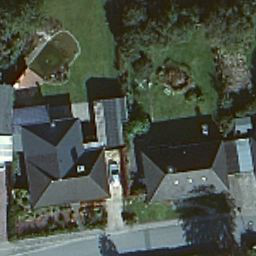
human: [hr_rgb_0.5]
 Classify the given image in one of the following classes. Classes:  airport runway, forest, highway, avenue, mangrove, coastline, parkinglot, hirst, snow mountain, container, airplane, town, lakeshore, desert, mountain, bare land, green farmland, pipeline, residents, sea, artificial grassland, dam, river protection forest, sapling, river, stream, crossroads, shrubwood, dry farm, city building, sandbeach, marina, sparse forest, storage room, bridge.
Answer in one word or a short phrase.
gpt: residents